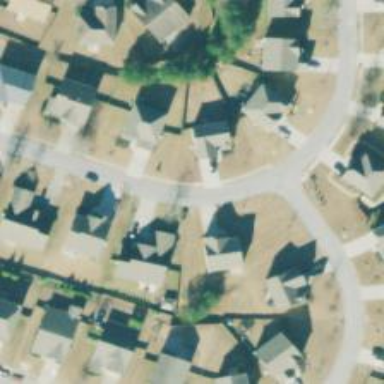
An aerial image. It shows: Smooth asphalt road in residential area.